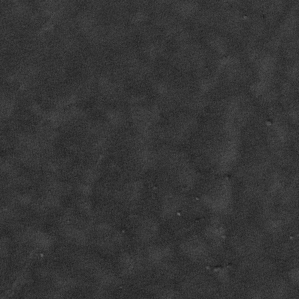
Label: frost